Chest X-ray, PA view. Patient: 40 years old, sex M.
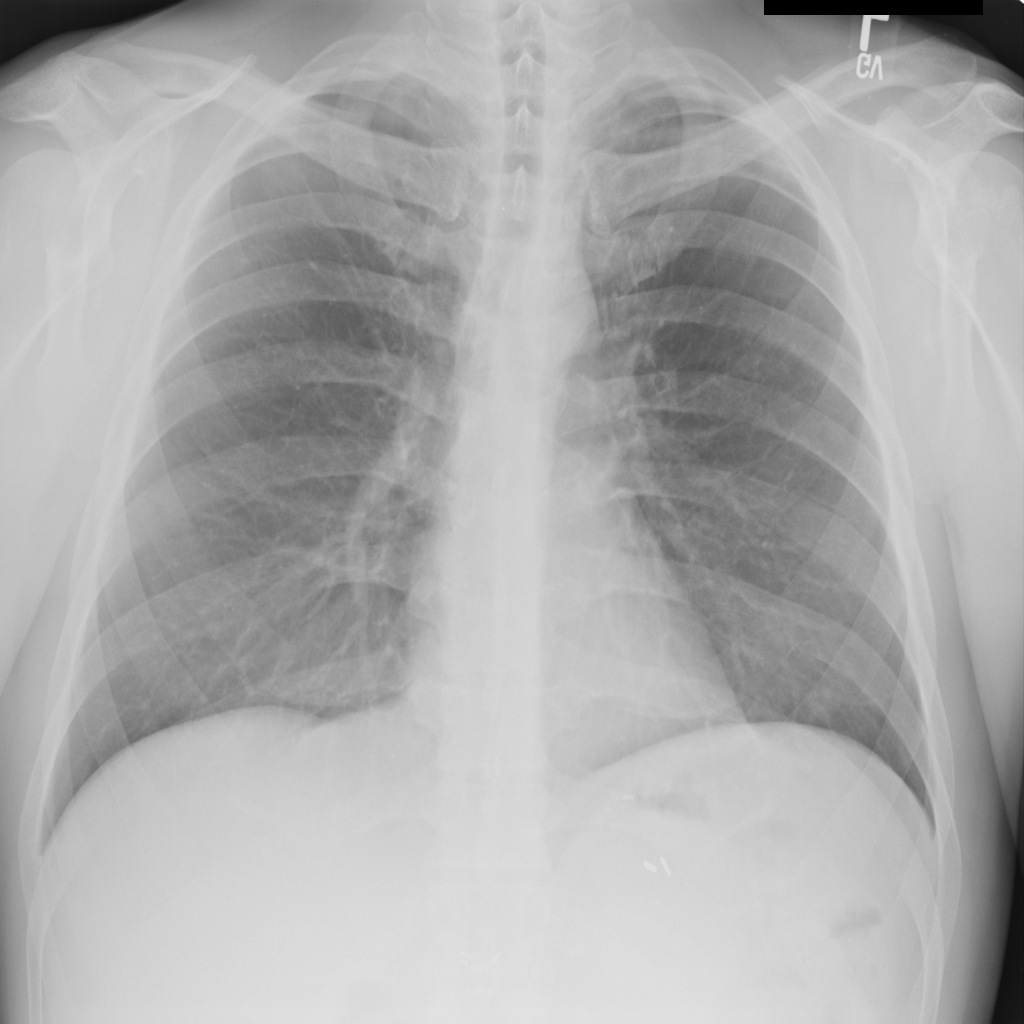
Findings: No Finding